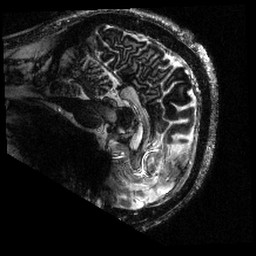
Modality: T1w
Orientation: sagittal
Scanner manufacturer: siemens
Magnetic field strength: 6.98 T
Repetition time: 5 s
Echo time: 0.00251 s